Question: I have a Pandas DataFrame containing 20 rows, indexed by datetime:
'''
df.tail()
units value
time
2013-08-30T13:01:12 vehicles/h 662
2013-08-30T13:06:12 vehicles/h 701
2013-08-30T13:11:13 vehicles/h 477
2013-08-30T13:16:13 vehicles/h 179
2013-08-30T13:21:13 vehicles/h 576
'''
I'm plotting it using matplotlib, like so:
'''
ax = ls.plot(color='CC00CC')
# Only show hours and minutes
ax.set_xticklabels(
[dt.strftime("%H:%M:%S") for dt in ls.index.to_datetime()])
plt.setp(ax.get_yticklabels(), fontsize=8)
ax.set_ylabel("Counts")
ax.set_xlabel("5-minute intervals on %s" % (datetime.datetime.today().strftime("%d/%m/%Y")))
plt.title("Vehicles")
plt.tight_layout()
'''
Which results in the following plot:

But only the first few times are being shown as x ticks. The right-most x tick should be labelled 12:21:13, and some more of the intermediate ticks should be shown. What have I done wrong?
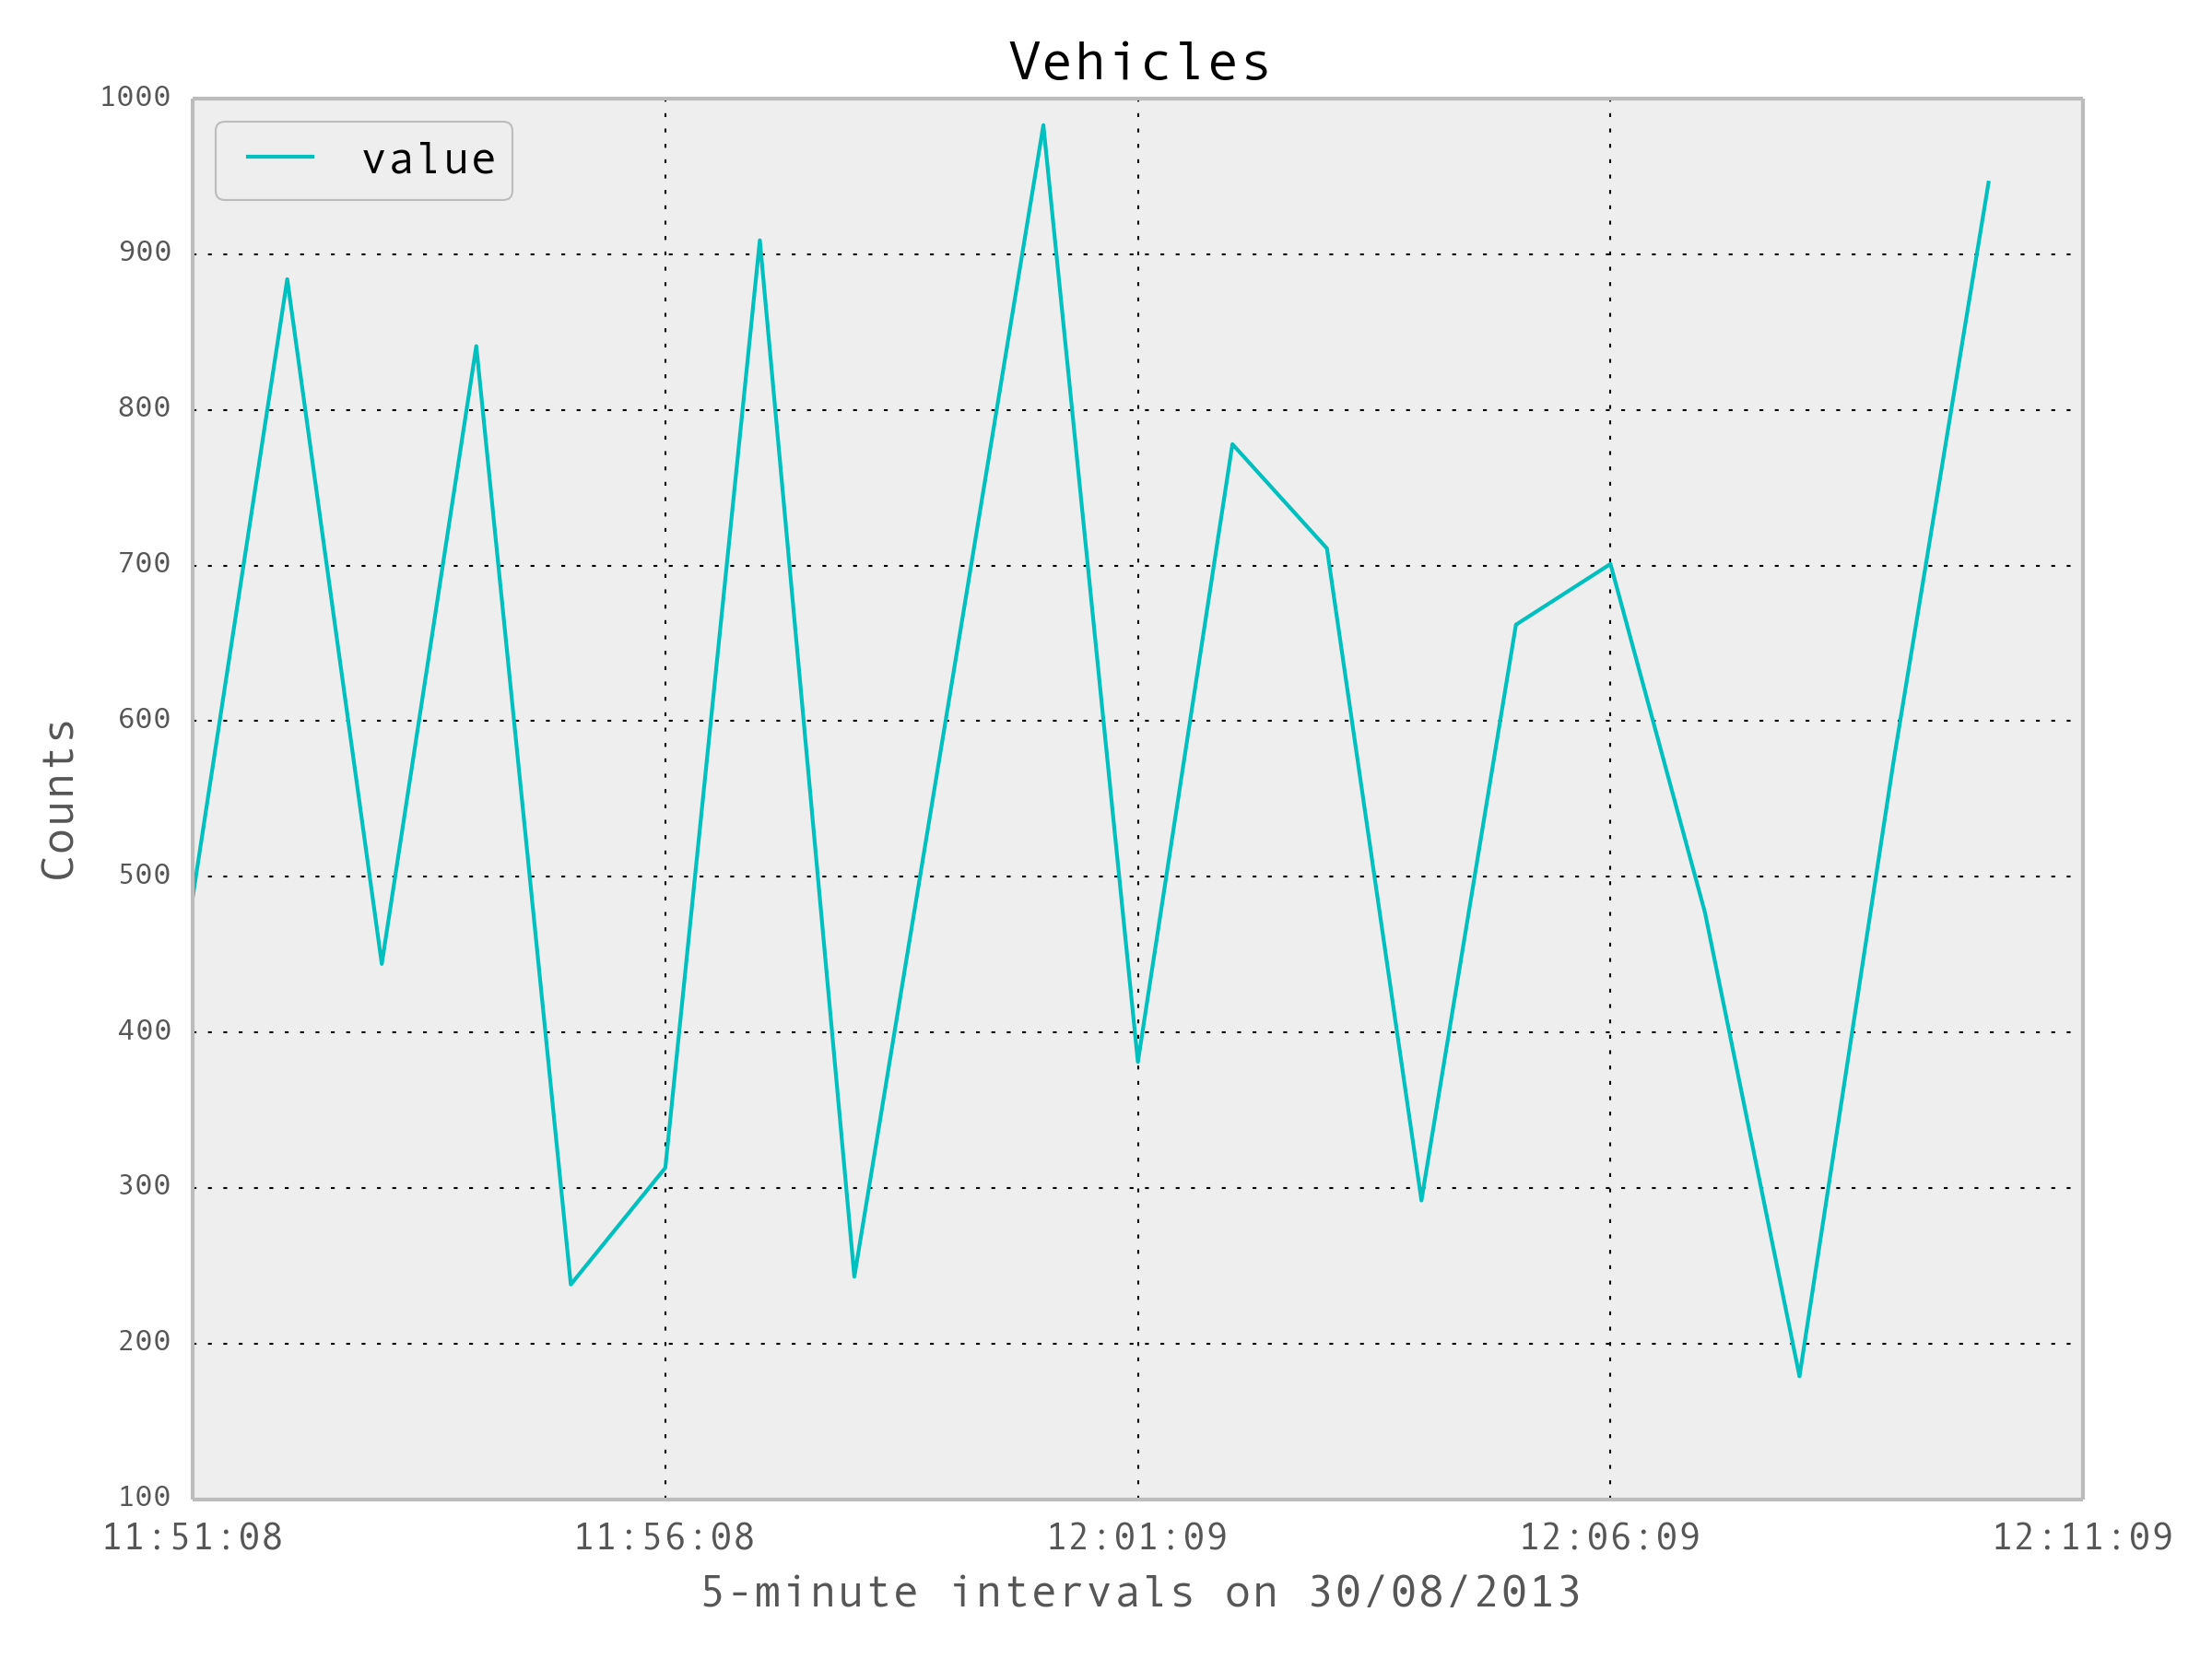
Answer: Turns out that I wasn't actually converting the 'time' column to a DateTimeIndex properly. Doing that correctly fixed it:
Here's what my time column looked like:
'''
df['time'][0]
>> u'2014-03-04T19:01:11'
'''
Conversion like so:
'''
# convert to DateTimeIndex, convert to UTC, and sort
df['time'] = pd.to_datetime(df['time'], format="%Y-%m-%dT%H:%M:%S")
df = df.set_index('time').tz_convert('UTC').sort()
'''